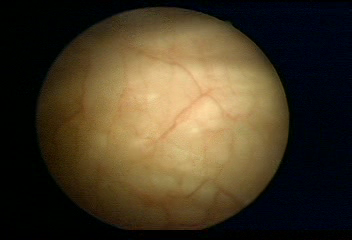
Modality: WLC
Class: Normal mucosa
Bladder cancer association: No